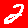
Digit: 2